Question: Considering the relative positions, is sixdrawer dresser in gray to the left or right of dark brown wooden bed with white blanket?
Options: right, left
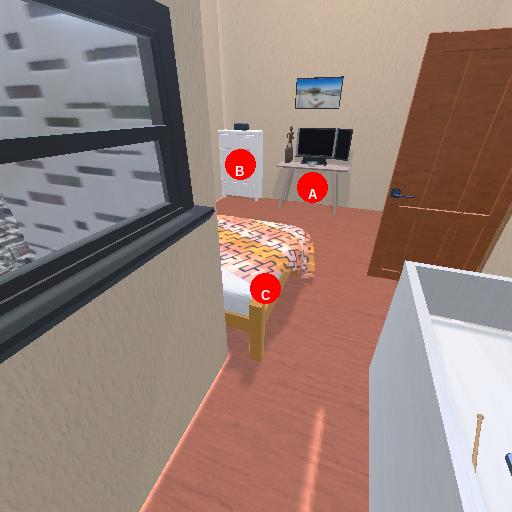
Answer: right